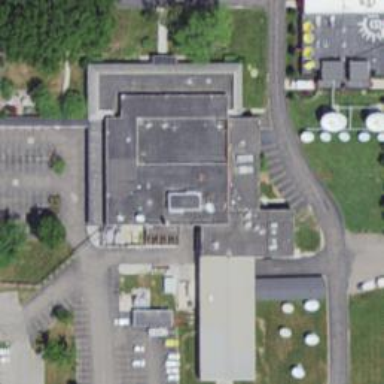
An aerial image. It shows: Television studio building.